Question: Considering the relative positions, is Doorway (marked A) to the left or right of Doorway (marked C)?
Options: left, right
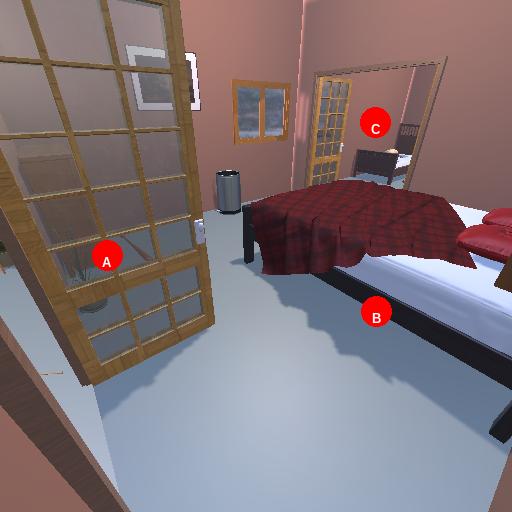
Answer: left